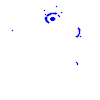
Particle: kaon